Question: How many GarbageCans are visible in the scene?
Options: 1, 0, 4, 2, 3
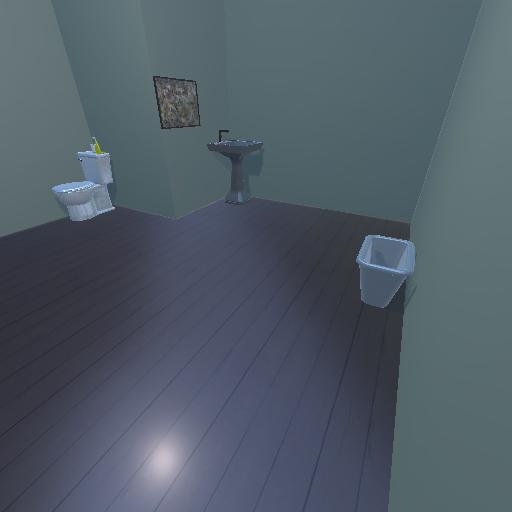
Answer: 1